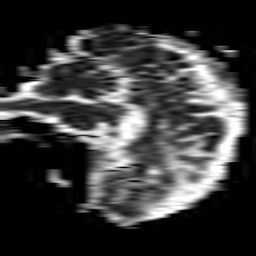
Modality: ADC
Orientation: sagittal
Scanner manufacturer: philips
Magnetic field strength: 1.5 T
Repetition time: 3.4 s
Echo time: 0.06922 s